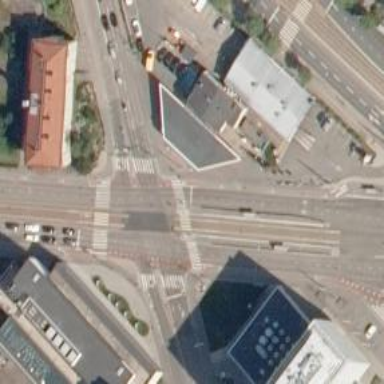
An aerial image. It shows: Tram railway system with complete segregation and electrification using contact lines.